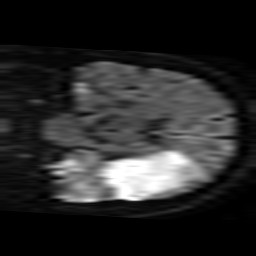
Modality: TRACE
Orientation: coronal
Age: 58
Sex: male
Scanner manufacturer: philips
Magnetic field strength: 3 T
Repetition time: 3.792 s
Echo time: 0.06104 s